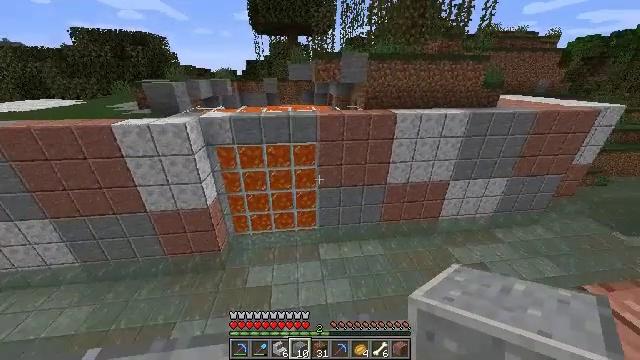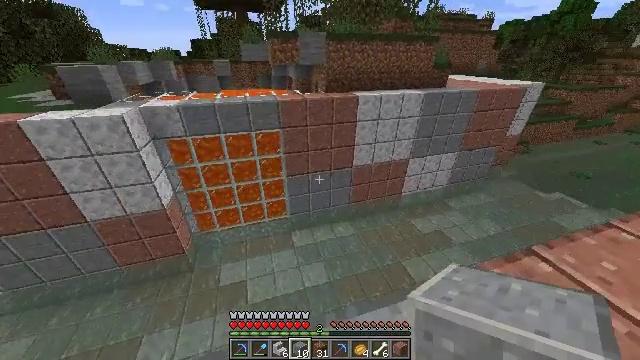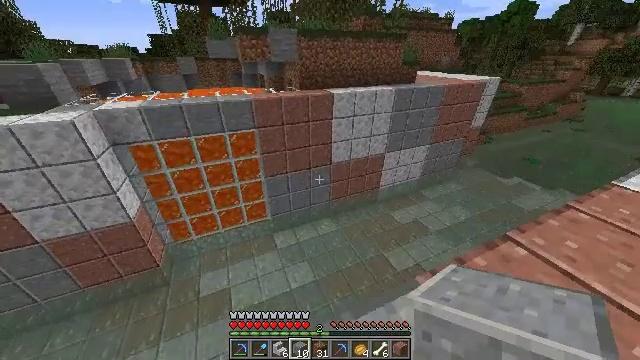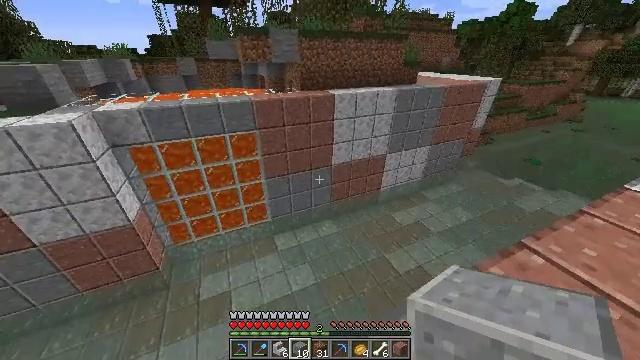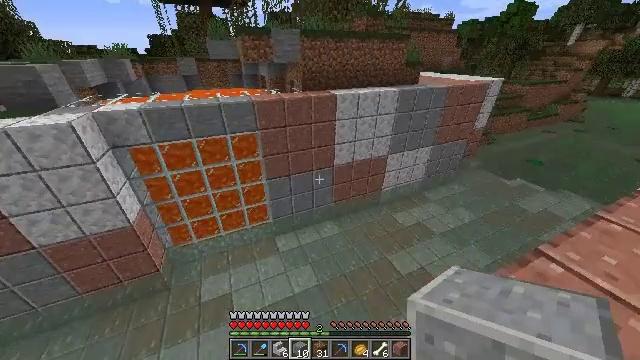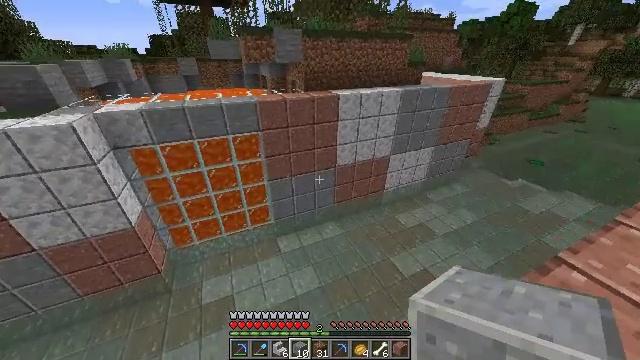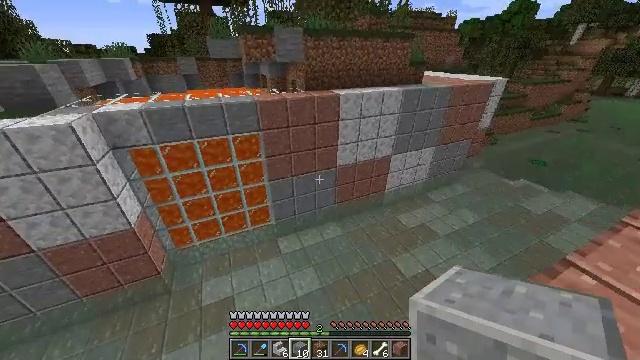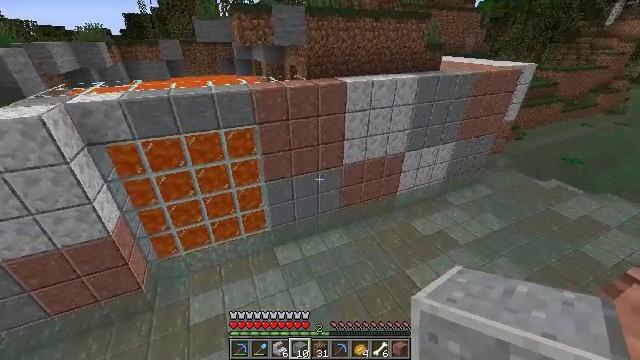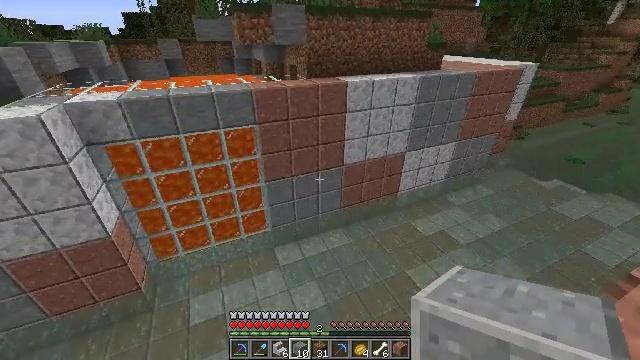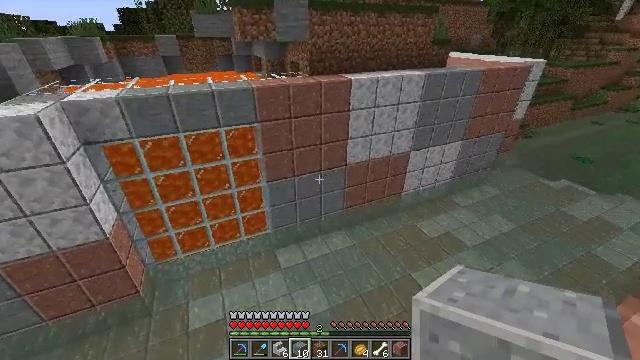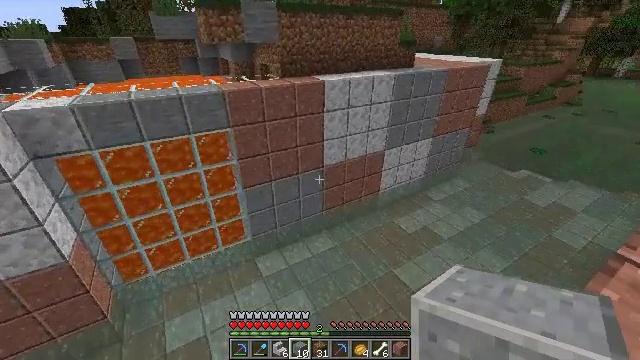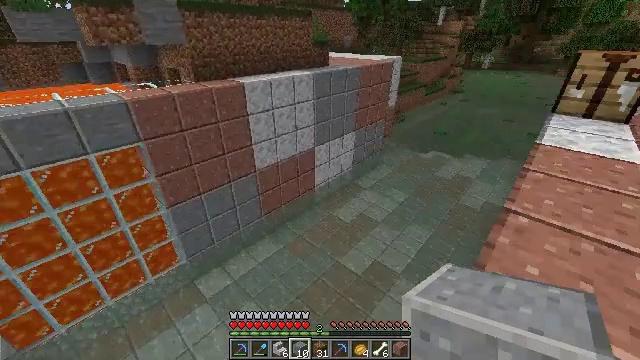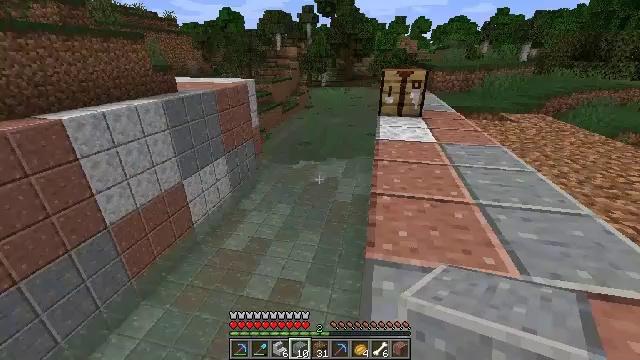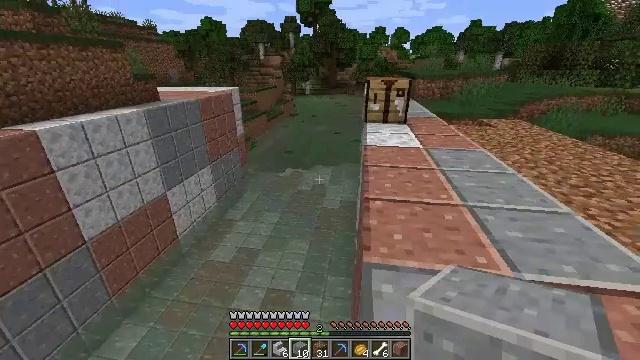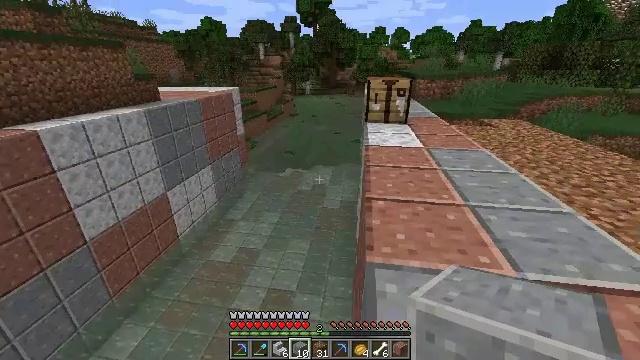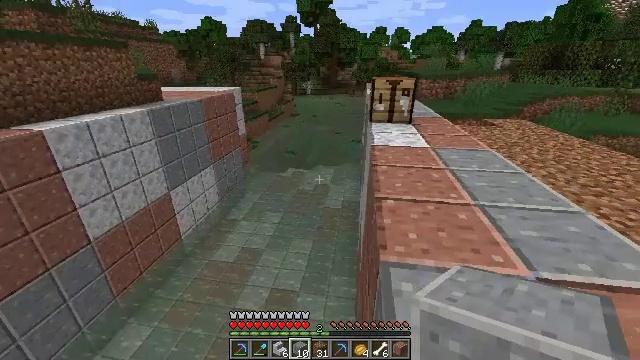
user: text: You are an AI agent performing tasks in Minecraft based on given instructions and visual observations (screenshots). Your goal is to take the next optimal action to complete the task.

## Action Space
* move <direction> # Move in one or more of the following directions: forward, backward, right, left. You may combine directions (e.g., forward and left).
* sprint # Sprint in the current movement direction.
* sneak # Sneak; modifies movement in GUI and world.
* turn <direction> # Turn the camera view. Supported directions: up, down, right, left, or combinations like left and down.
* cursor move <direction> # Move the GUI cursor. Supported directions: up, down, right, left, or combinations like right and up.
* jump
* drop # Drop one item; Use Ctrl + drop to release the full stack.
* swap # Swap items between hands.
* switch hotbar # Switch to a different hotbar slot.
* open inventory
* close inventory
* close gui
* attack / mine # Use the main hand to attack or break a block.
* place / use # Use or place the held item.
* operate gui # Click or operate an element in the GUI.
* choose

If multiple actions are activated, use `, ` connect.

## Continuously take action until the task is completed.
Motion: motion action
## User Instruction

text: Put back the crafting table.
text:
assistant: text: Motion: move forward and move left, sneak, turn right and down
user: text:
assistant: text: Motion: move forward and move left, sneak, turn right
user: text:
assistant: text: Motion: move forward and move left, sneak
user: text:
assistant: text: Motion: move forward and move left, sneak
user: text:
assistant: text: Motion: move left, sneak
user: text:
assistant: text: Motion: move left, sneak
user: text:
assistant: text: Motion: move left, sneak
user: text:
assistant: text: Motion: move left, sneak
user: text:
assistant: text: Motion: move left, sneak
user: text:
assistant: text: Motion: move left, sneak, turn right
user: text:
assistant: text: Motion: move left, sneak, turn right
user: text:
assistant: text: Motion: move left, sneak, turn right and up
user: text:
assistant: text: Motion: move left, sneak, turn right and up
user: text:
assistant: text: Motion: move left, sneak
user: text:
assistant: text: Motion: move left, sneak
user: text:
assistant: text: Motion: move left, sneak
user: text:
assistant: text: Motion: move left, sneak
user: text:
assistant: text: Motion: move left, sneak
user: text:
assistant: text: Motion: sneak
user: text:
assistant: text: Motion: move right, sneak
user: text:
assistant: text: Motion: move right, sneak
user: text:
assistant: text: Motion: move right, sneak
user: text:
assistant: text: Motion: move right, sneak
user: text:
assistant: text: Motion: move right, sneak
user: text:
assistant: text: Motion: move right, sneak
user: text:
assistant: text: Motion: move right
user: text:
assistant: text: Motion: move right
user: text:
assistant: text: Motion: move right, turn left
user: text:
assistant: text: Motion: move right
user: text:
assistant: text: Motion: move forward and move right